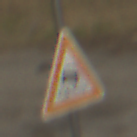
Verkehrszeichen: SchleuderOderRutschgefahr
Umgebung: Outdoor, Suburban
Tageszeit: MorningAfternoon
Wetter: PartlyCloudy
Licht: Natural
Jahreszeit: NotSpecified
Kontrast: HighContrast